Question: When I go to the package configuration wizard the configuration filter dialog box is cutoff, has anyone solved this?

Resizing window just kept that dialog box cut off
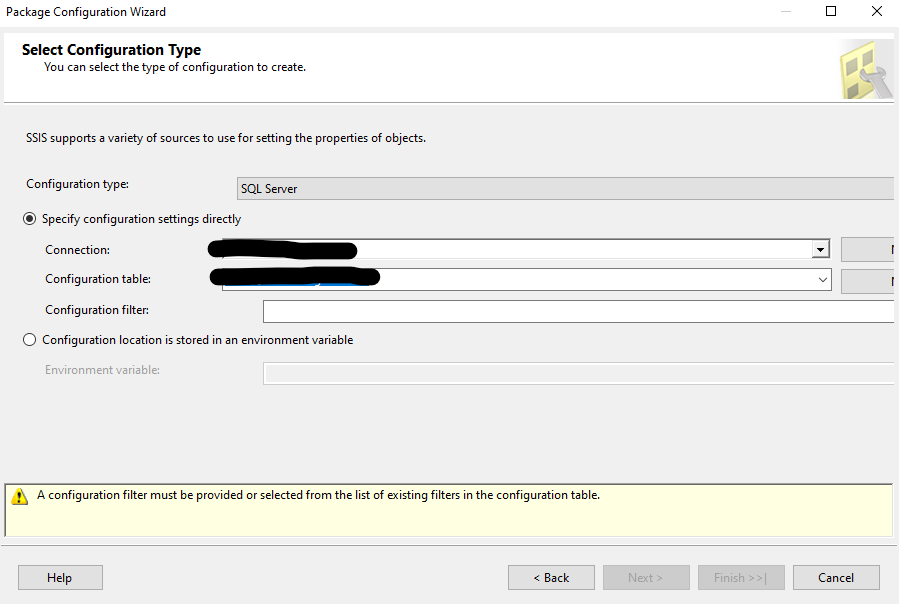
Answer: I can resize just fine using the lower right corner sash to change the window.
<URL>
An alternative that always works with windows forms is the Tab key as that'll navigate you to the items, even if they're offscreen.
At one point, VS seemed to have rendering issues with the adjust visual experience checkbox and the consensus a decade back was to uncheck that if it was acting "weird." It's been some time since I've had to fiddle with that setting though so the issue seems to have been resolved.
<URL>
That's VS 2017 in my screenshots. The corner sash exists on VS 2015 as well. Beyond that, I'd need to go to archives or install current VS editions to explore. As to simulating the drop down arrow selector, holding left Alt key down and hitting the down arrow brings up those selectors.
I think I managed to navigate the entire sequence of adding a configuration without using a mouse in my little video here (although I tried really hard at the end).
<URL>